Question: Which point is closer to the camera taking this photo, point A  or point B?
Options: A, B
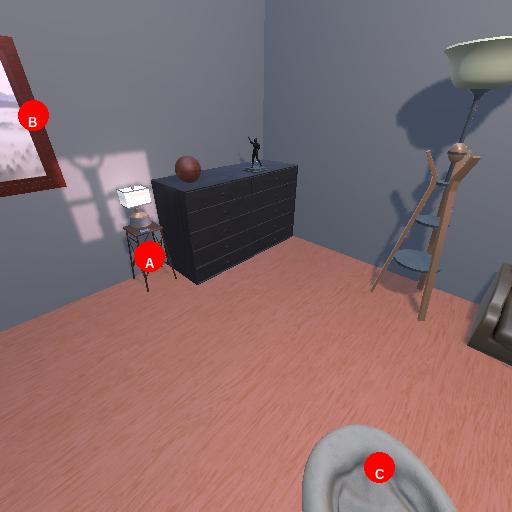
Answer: A